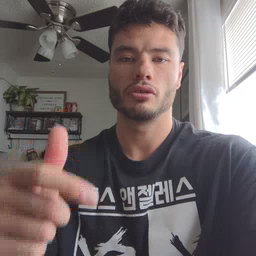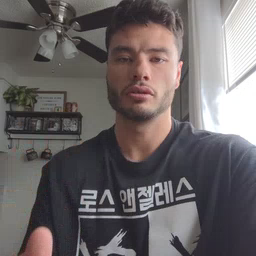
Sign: glasswindow